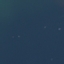
Land use / land cover class: SeaLake